Question: I want to make a white, no bordered, popup view. To accomplish this I use a custom dialog with a custom style:
'''
public Builder createNewDialog(int type) {
AlertDialog.Builder dlg = null;
switch (type) {
case (1):
dlg = new AlertDialog.Builder(new ContextThemeWrapper(this,
R.style.CustomDialogTheme));
LayoutInflater inflater = this.getLayoutInflater();
dlg.setView(inflater.inflate(R.layout.dialognewplayer, null))
.setPositiveButton("Add Player", null).setNegativeButton("Cancel", null).create();
break;
}
return dlg;
}
'''
//styles.xml:
'''
<?xml version="1.0" encoding="utf-8"?>
<resources>
<style name="AppTheme" parent="android:Theme.Light"></style>
<style name="CustomDialogTheme" parent="android:Theme.Dialog">
<item name="android:windowBackground">@color/transparent_color</item>
<item name="android:windowIsFloating">false</item>
<item name="android:windowNoTitle">true</item>
<item name="android:background">#ffffff</item>
</style>
</resources>
'''
//and colors.xml
'''
<?xml version="1.0" encoding="utf-8"?>
<resources>
<color name="transparent_color">#ffffff</color>
</resources>
'''
However, as you can see at the image, the popup has some errors... it appears to be double layered with the first layer still having a border, and the transparant background is still black.. I think I am handling something wrong but I am not seeing it...

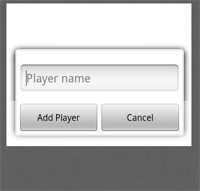
Answer: Use the Translucent Theme and use android own transparent color.
'''
<style name="CustomDialogTheme" parent="@android:style/Theme.Translucent">
<item name="android:windowIsFloating">false</item>
<item name="android:windowNoTitle">true</item>
<item name="android:background">@android:color/transparent</item>
</style>
'''